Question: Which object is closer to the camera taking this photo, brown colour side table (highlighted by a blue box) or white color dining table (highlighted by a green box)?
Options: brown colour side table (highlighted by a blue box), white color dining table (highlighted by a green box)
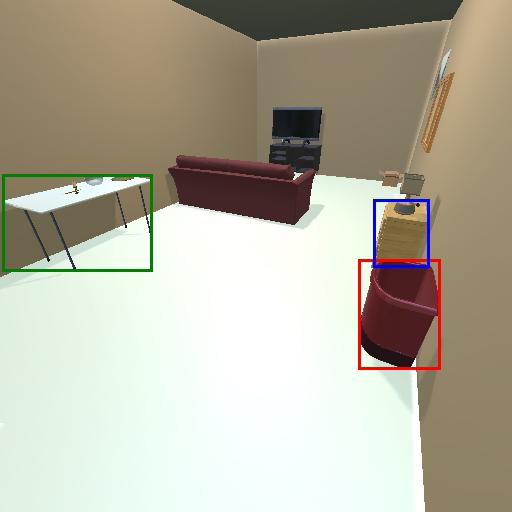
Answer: brown colour side table (highlighted by a blue box)